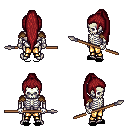
a pixel art fantasy rpg character, male body template, skeleton, leather shoulder armor, gold greaves, brunette extra-long topknot hairstyle, black slippers, spear, four views (front, back, left, right), 2x2 character sprite sheet, small pixel art, hard edges, no anti-aliasing